Question: I tried one by one each of these methods : setting the BgAlign property to CENTER in the Resource Editor , 'myLabel.getStyle().setBackgroundAlignment(Style.BACKGROUND_IMAGE_ALIGN_CENTER);' but the text of the Label is not centered vertically.
So how to make Label's text centered vertically ?
The following image shows the actual alignement of the Label's text :

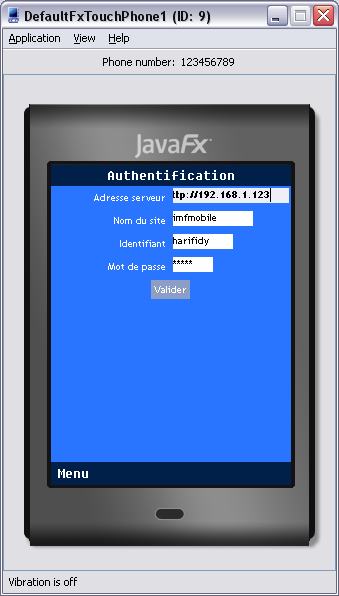
Answer: Label vertical alignment is unsupported only its positioning in relation to an icon.
As far as I recall you are using 'FlowLayout' for every entry which does support vertical alignment see 'FlowLayout.setValign(Component.CENTER)'.